Brain MRI, modality: ceT1
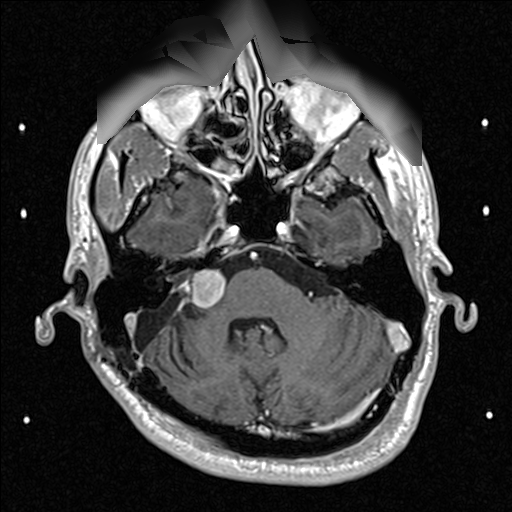